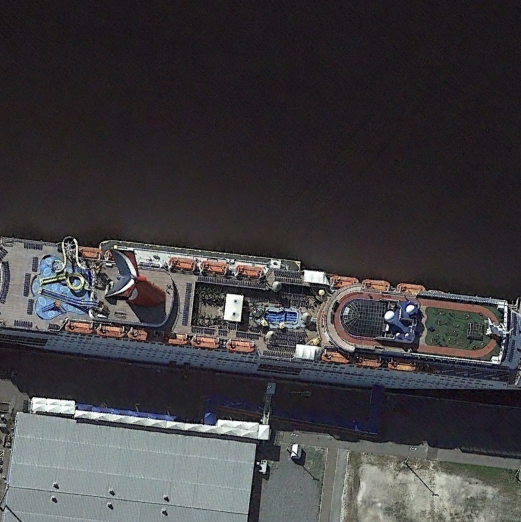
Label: Megayacht